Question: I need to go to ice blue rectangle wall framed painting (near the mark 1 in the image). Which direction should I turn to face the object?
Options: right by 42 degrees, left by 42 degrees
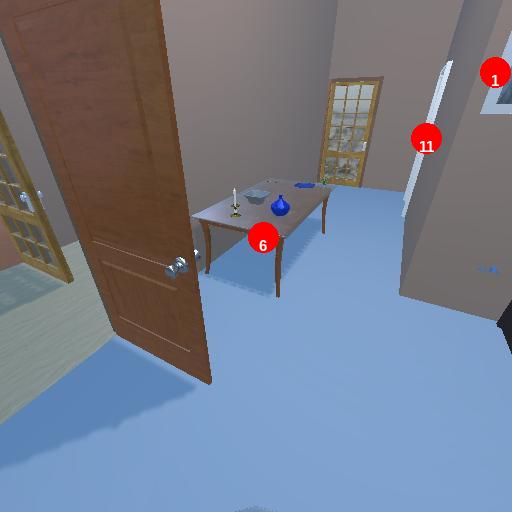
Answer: right by 42 degrees